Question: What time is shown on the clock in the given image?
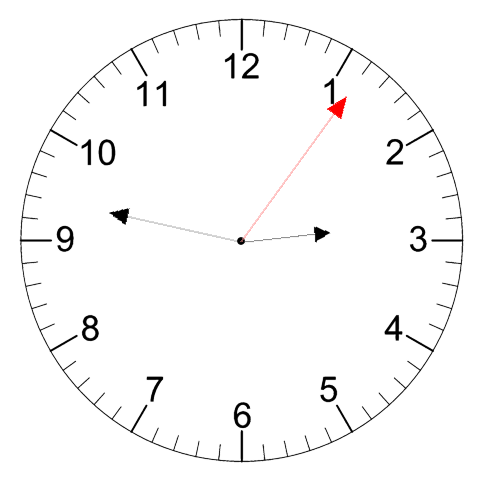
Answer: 02:47:06